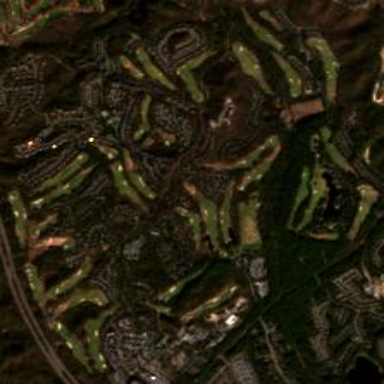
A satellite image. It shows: Golf course.